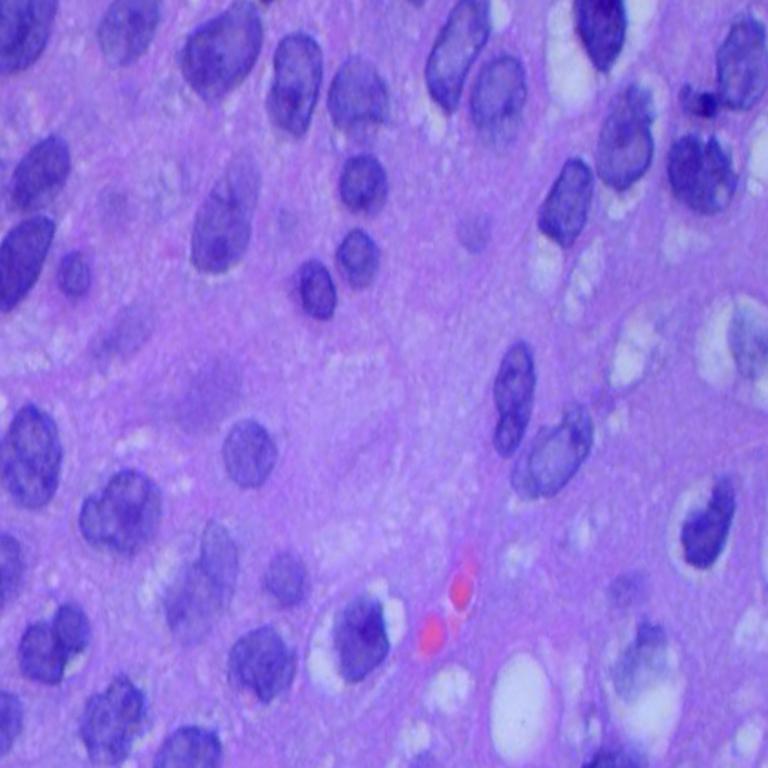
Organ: lung
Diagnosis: squamous carcinomas